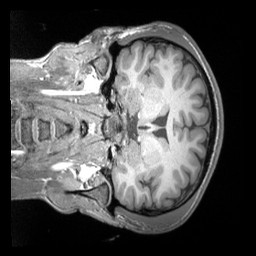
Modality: T1w
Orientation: coronal
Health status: healthy